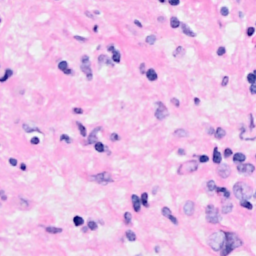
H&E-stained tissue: Breast